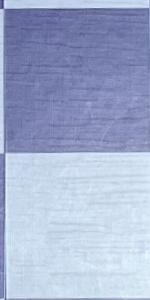
Label: Empty